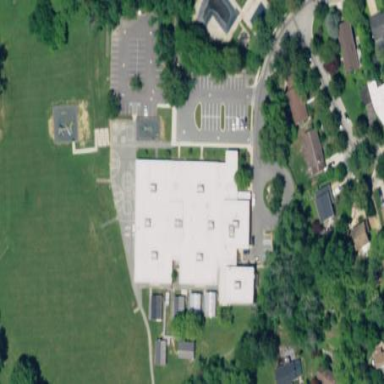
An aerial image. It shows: School.